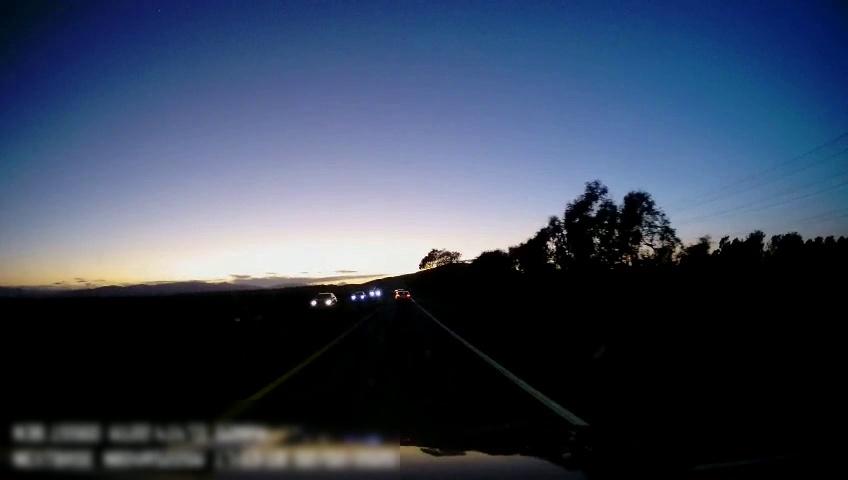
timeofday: Dusk/Dawn/Twilight
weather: Other
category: Drivable Space
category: Vehicles | Car
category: Vehicles | Car
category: Vehicles | Car
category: Lanes | Current Lane
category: Lanes | Current Lane